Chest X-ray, PA view. Patient: 41 years old, sex F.
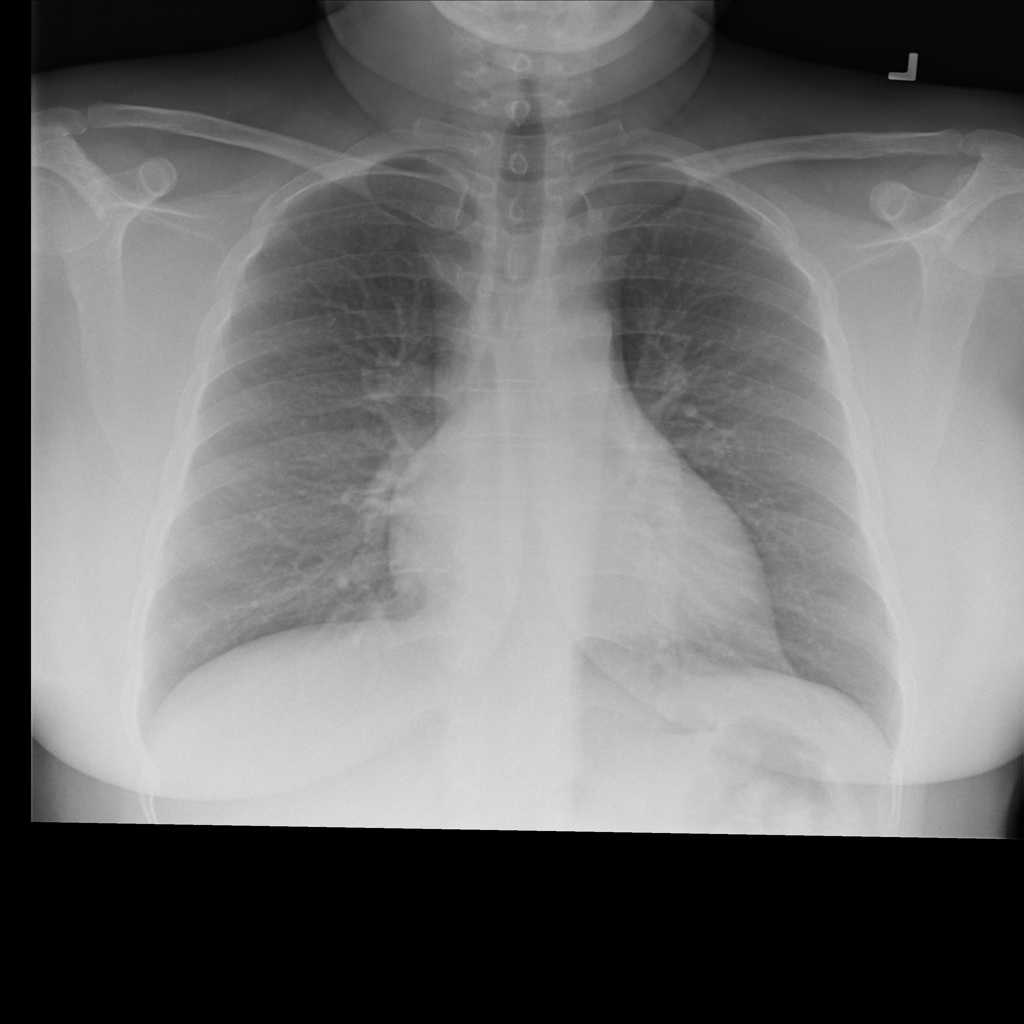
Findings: No Finding